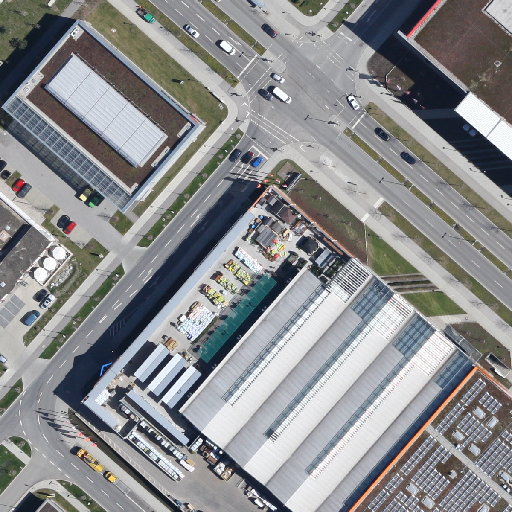
Referring expression: bikeway along with tree